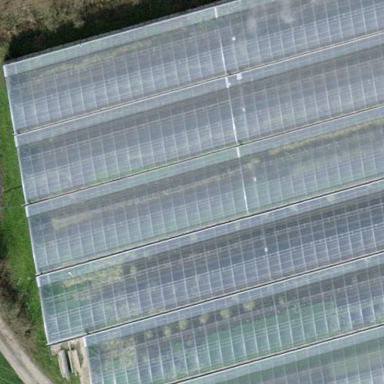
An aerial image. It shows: Greenhouse.